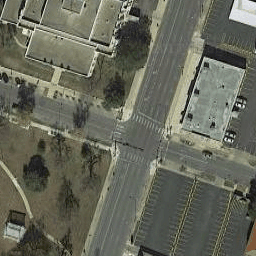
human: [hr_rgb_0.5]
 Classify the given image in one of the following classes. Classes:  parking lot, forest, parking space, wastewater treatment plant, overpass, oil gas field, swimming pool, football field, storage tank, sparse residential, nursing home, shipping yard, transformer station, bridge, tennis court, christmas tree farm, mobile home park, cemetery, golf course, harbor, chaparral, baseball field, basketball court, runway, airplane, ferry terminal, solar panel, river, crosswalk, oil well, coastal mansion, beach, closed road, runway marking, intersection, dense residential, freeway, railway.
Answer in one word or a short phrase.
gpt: intersection